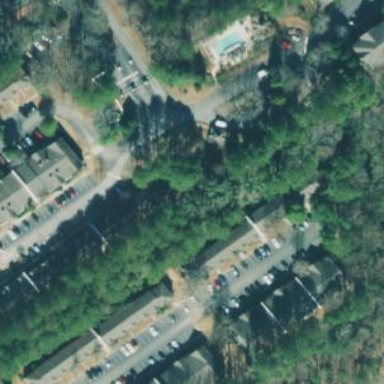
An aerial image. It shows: Building with hipped roof.